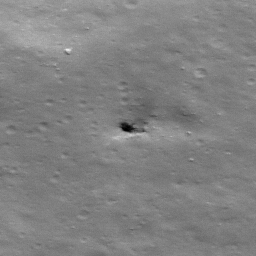
Pit: Stevinus 7
Host crater: Stevinus
Host type: impact_melt
Lunar coordinates: latitude -32.355, longitude 54.713